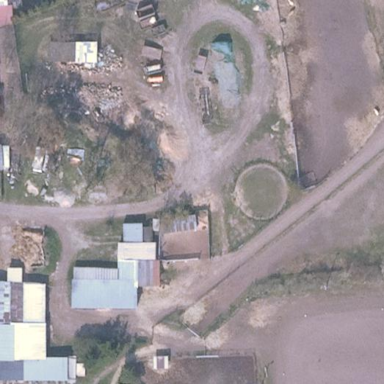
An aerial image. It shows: Farmyard area.